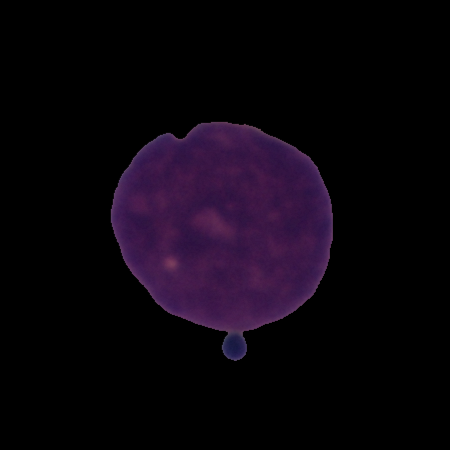
Label: cancer